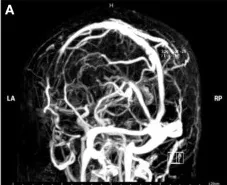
Magnetic resonance venography images of the head.
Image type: radiology (mri)